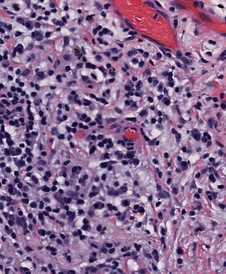
Tumor epithelial tissue: no
Tumor-associated stroma tissue: yes
Normal tissue: no